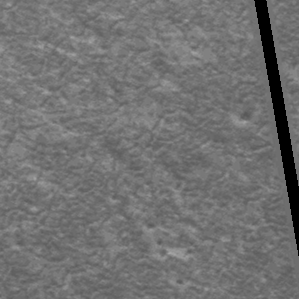
Label: frost